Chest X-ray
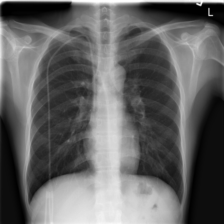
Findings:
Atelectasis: negative
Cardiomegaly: negative
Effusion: negative
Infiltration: negative
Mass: negative
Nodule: negative
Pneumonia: negative
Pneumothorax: negative
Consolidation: negative
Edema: negative
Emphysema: negative
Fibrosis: negative
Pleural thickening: negative
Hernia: negative